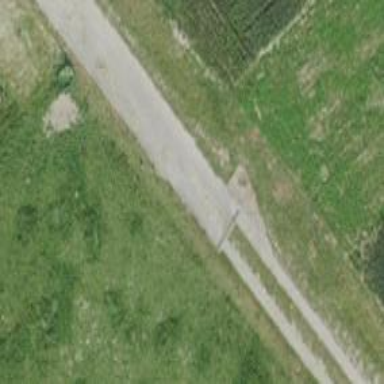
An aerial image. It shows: Paved track with grade 1 tracktype.